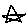
Label: star